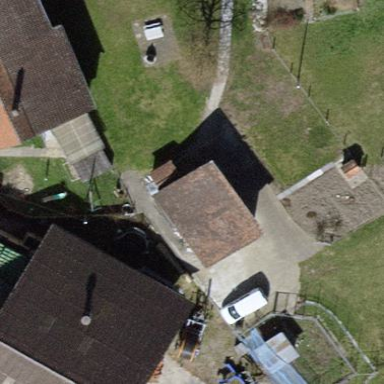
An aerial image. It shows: Hut.